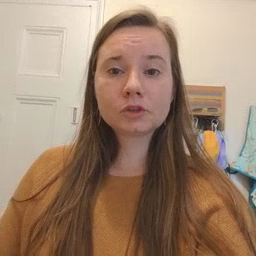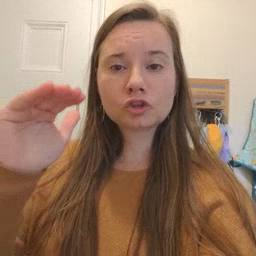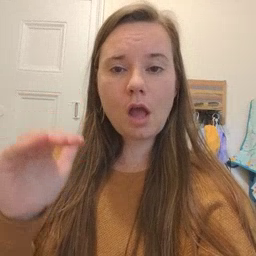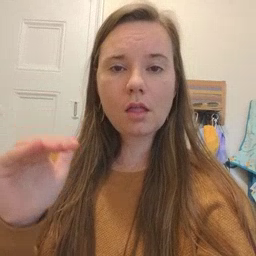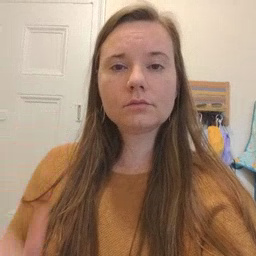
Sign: child